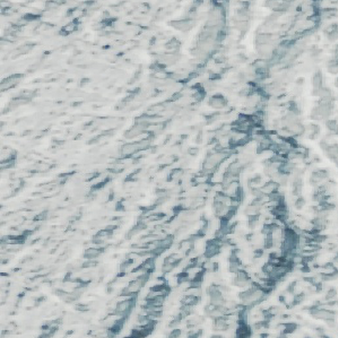
Label: other